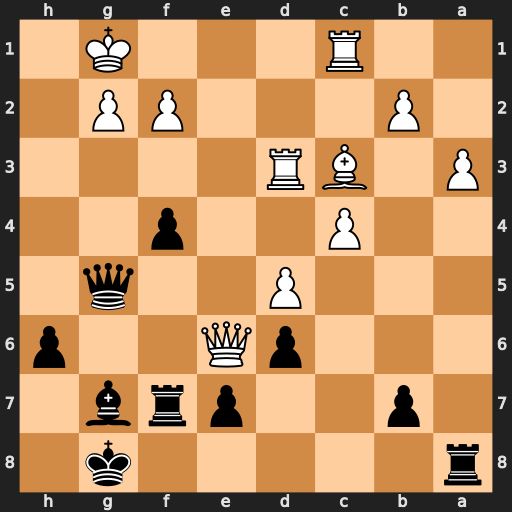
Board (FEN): r5k1/1p2prb1/3pQ2p/3P2q1/2P2p2/P1BR4/1P3PP1/2R3K1
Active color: b
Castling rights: -
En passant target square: -
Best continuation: f3 Qxf7+ Kxf7